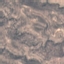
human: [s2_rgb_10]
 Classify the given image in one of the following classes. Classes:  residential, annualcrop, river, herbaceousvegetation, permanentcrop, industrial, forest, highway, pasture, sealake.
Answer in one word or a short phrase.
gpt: HerbaceousVegetation